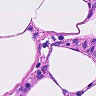
Metastatic tissue present: no